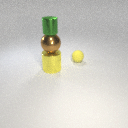
small green metal cylinder above large brown metal sphere